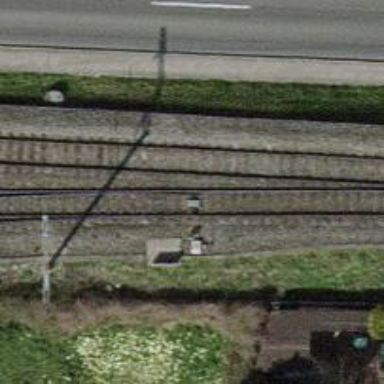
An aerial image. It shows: Railway switch.